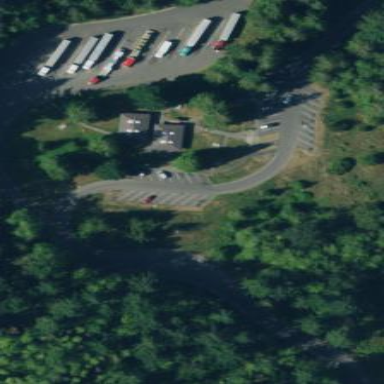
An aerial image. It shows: Rest area along the road.